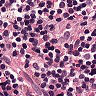
Metastatic tissue present: no